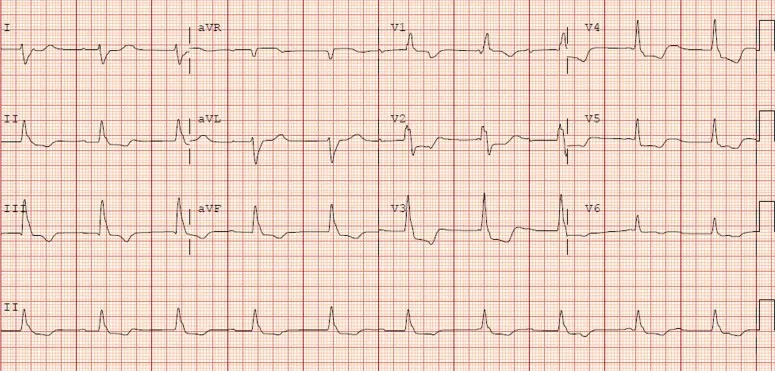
Presenting Electrocardiogram for Case 2. Complete atrioventricular block with wide QRS complex.
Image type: electrography (ekg)